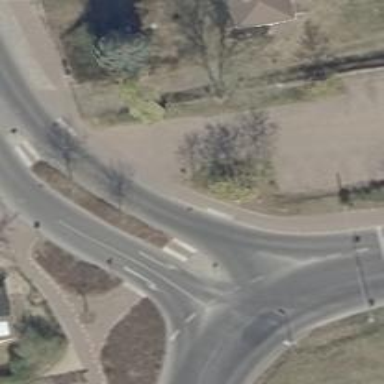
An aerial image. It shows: Unmarked footway crossing with central island.